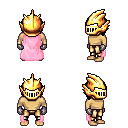
a pixel art fantasy rpg character, male body template, human, tanned skin, pink cape, gold greaves, black pageboy hairstyle, gold helm, metal gloves, four views (front, back, left, right), 2x2 character sprite sheet, small pixel art, hard edges, no anti-aliasing